Question: I need to use a table function in the following scenario. I have a list of person_ids in one table and learning_path_ids in another table. So I want find whether any employees has completed any learning paths. For this I have a function called 'Employees_Learning_Chk_f(person_I'd, learning_path_id)' which returns '1' or '0'. So by passing a 'person_id' and a 'learning_path_id', I can find out whether that person has completed that learning path or not. I need to find this for all employees in the organization to get data dump. Problem is we have 9000 employees and 250 learning paths. So I have to run the above function in a loop by passing all person_id : learning_path_id combinations to get the final output for a data dump.
Following is the my approach.
'''
--Defining types required.
CREATE TYPE tf_row AS OBJECT (
person_id NUMBER,
learning_path_id NUMBER,
completion_status NUMBER,
);
/
CREATE TYPE tf__tab IS TABLE OF tf_row;
/
-- Build the table function.
CREATE OR REPLACE FUNCTION get_completion_status (person_id IN NUMBER) RETURN tf_tab AS
l_tab tf_tab := tf_tab();
status_flag number;
--Getting all learning path IDs using a cursor.
cursor c1 is
SELECT distinct learning_path_id
FROM learning_paths;
BEGIN
FOR learnings in c1
LOOP
--Calling an existing function which returns 1 if the employee
--holding this person_id has completed the learning path related to
--this learning_path_id.
select Employees_Learning_Chk_f(person_id, learnings.learning_path_id)
into status_flag
From Dual;
--If the learning path has been completed, the information is
--inserted to in memory table.
If dual = 1 then
l_tab.extend;
l_tab(l_tab.last) := tf_row(person_id, learnings.learning_path_id, status_flag);
end if;
END LOOP;
RETURN l_tab;
END;
'''
Now I can call the above function by passing a person_id as follows...
'''
select from table (get_completion_status(123456));
'''
Output would be like this:

But I need to get the output for all 9000 employees in a similar manner. How this is possible? Is it possible to use PIPELINED feature? If yes, could you please explain how?
I'm not allowed to create any tables even temporarily in the database with regard to this.
I'm using Oracle-SQL Developer connecting to a Oracle 11g database.
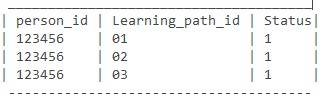
Answer: You can use a cartesian product (cross join) to do this in a single query:
'''
select p.person_id, l.learning_path_id, Employees_Learning_Chk_f(p.person_id, l.learning_path_id) as status
from per_all_people_f p
cross join ota_learning_paths l;
'''
If you can describe what Employees_Learning_Chk_f does, it can probably be eliminated too by adding another table to the query.